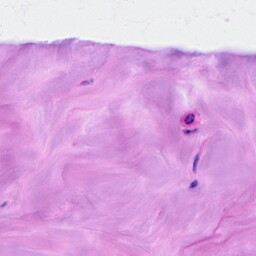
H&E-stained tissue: Breast